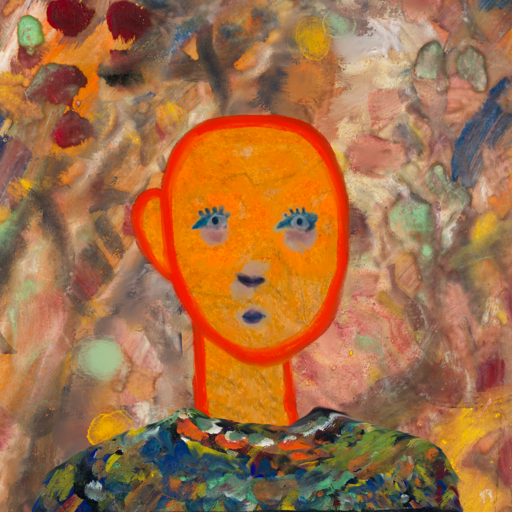
Background: Mother_And_Son_Mother, Head And Neck Front: Sisters, Face Front: Hill_Girl, Bust: An_Impression, Hair Front: Blank, Head Accessory: Blank, Second Necklace: Blank, Necklace: Blank, Baby: Blank